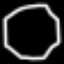
Label: octagon